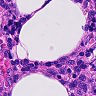
Metastatic tissue present: no